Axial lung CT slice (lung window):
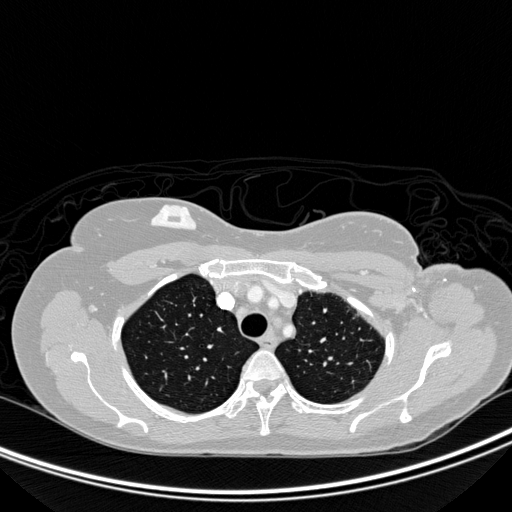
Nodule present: no